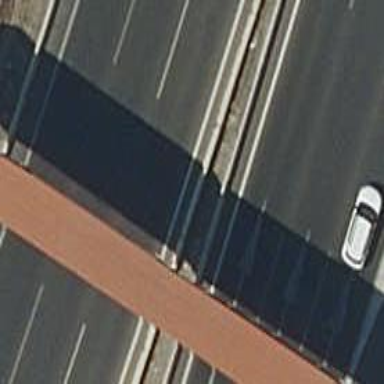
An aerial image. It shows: Bridge over cycleway.